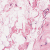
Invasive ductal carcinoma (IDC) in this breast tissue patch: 0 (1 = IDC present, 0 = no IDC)